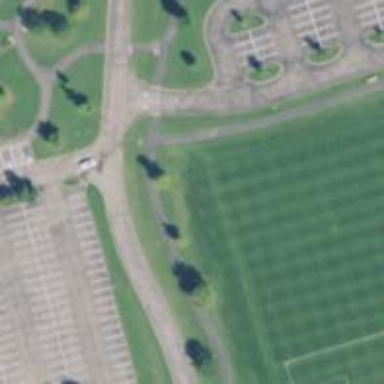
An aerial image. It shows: Soccer pitch for outdoor sports and leisure activities.